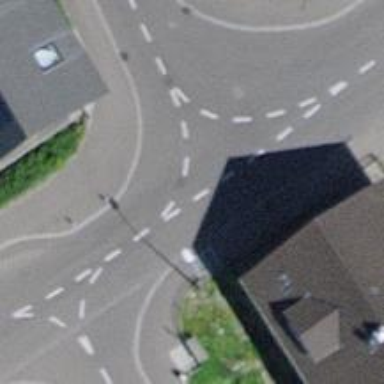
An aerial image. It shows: Unmarked road crossing.